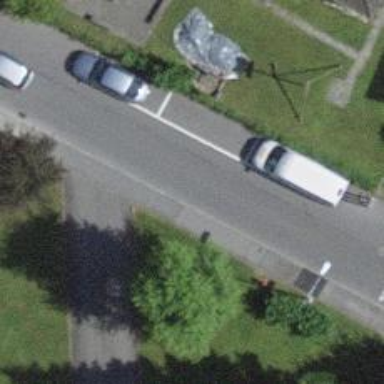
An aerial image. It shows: Parking lane area.